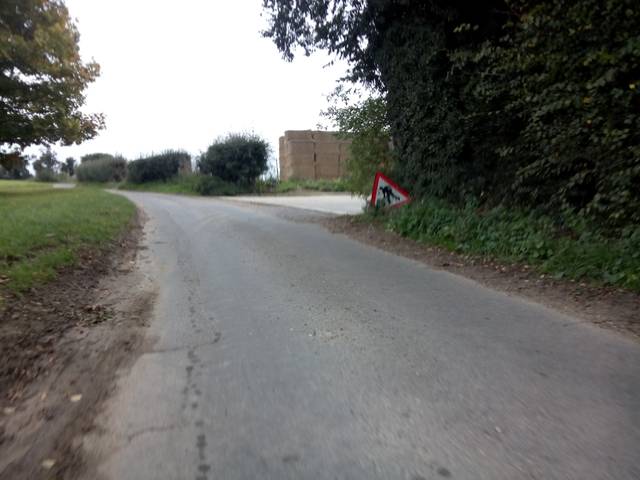
Region: United Kingdom
Coordinates: 52.02, 1.141